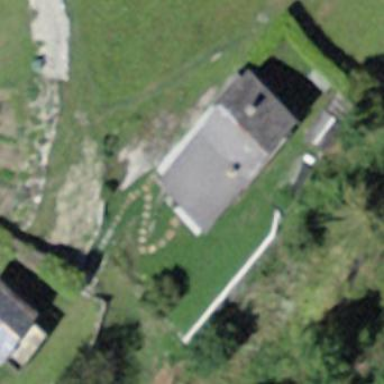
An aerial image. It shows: Simple house.